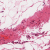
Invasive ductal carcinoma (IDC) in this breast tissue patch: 0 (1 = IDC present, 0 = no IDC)